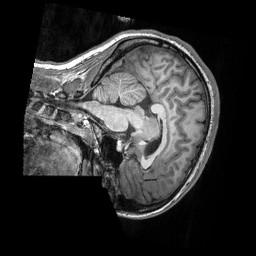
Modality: T1w
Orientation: sagittal
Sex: female